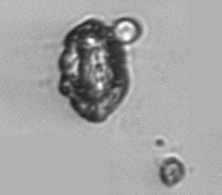
Label: Proterythropsis